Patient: sex M, age 31
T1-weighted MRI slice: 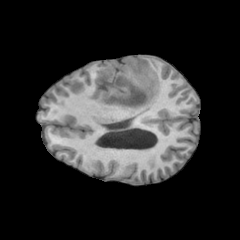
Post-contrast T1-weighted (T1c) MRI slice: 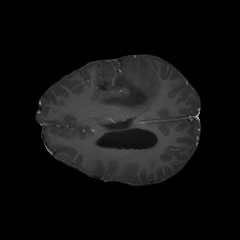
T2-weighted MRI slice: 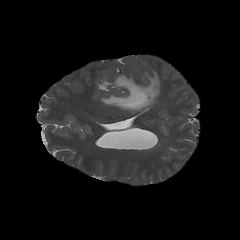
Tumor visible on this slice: yes
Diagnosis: Astrocytoma, IDH-mutant
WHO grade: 3